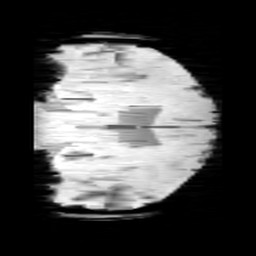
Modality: minIP
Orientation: coronal
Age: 13
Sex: female
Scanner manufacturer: siemens
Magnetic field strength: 3 T
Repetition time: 0.027 s
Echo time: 0.02 s